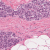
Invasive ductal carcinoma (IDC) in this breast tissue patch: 0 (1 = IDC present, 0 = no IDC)